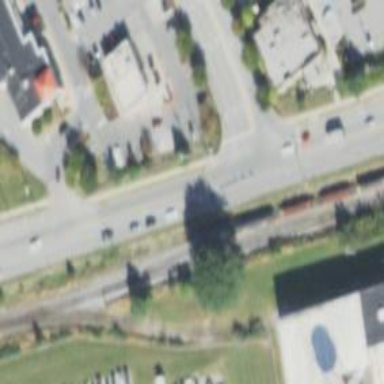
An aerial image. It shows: Railway siding with rails.